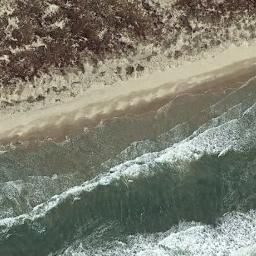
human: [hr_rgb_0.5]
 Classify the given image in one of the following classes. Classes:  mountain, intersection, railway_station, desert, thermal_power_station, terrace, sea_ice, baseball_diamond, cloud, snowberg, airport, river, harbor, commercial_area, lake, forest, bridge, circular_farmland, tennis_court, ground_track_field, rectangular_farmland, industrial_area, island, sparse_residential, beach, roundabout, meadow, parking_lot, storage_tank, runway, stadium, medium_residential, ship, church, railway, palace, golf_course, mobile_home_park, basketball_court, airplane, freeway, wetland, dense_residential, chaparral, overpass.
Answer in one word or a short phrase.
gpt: beach